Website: macys
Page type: billing-address
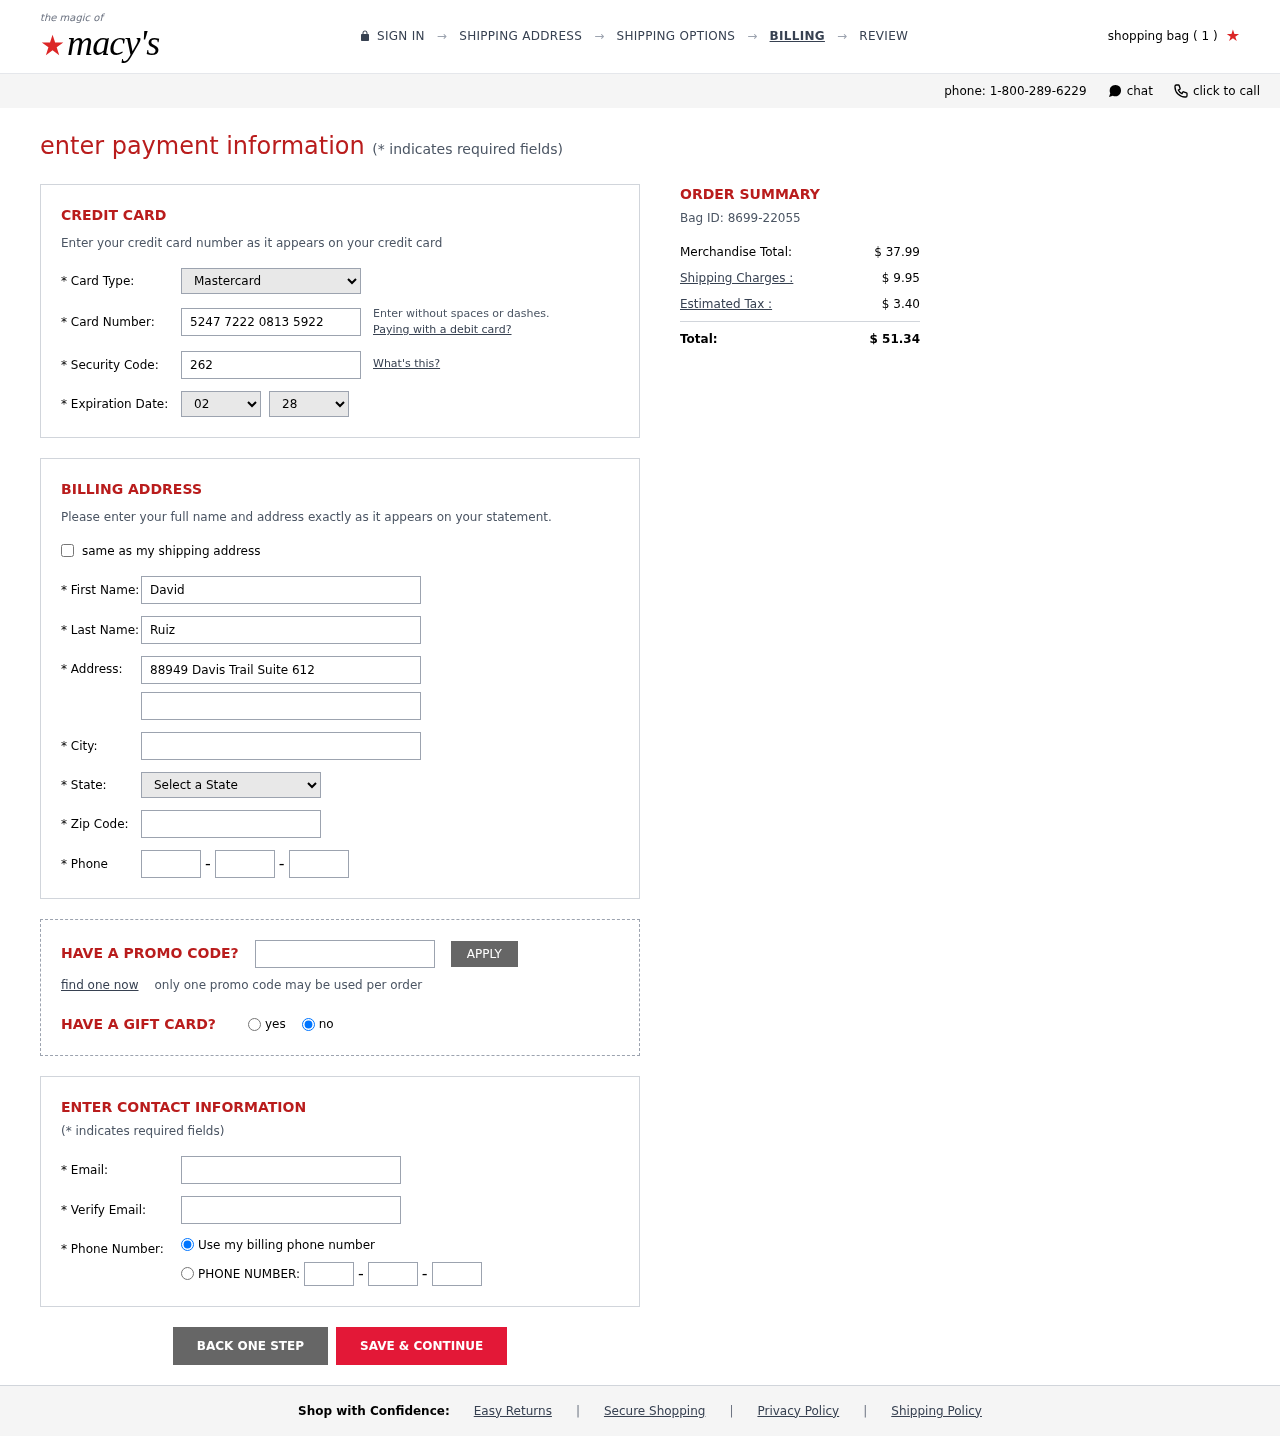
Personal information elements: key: PII_CARD_CVV
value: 262
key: PII_CARD_EXPIRY_MONTH
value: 02
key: PII_CARD_EXPIRY_YEAR
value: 28
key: PII_CARD_NUMBER
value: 5247 7222 0813 5922
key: PII_CARD_TYPE
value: Mastercard
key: PII_CITY
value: Port David
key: PII_EMAIL
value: davidruiz@gmail.com
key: PII_FIRSTNAME
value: David
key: PII_LASTNAME
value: Ruiz
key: PII_PHONE_AREA
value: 443
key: PII_PHONE_PREFIX
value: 376
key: PII_PHONE_SUFFIX
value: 0070
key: PII_POSTCODE
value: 08168
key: PII_STATE_ABBR
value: MH
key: PII_STREET
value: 88949 Davis Trail Suite 612
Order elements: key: ORDER_NUM_ITEMS
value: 1
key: ORDER_ID
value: Bag ID: 8699-22055
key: ORDER_SUBTOTAL
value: $ 37.99
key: ORDER_SHIPPING_COST
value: $ 9.95
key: ORDER_TAX
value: $ 3.40
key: ORDER_TOTAL
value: $ 51.34